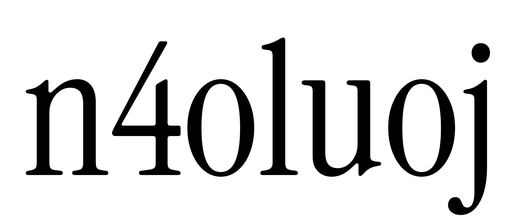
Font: InstrumentSerif-Regular